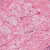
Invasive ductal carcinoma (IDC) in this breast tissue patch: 0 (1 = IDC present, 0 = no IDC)